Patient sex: M
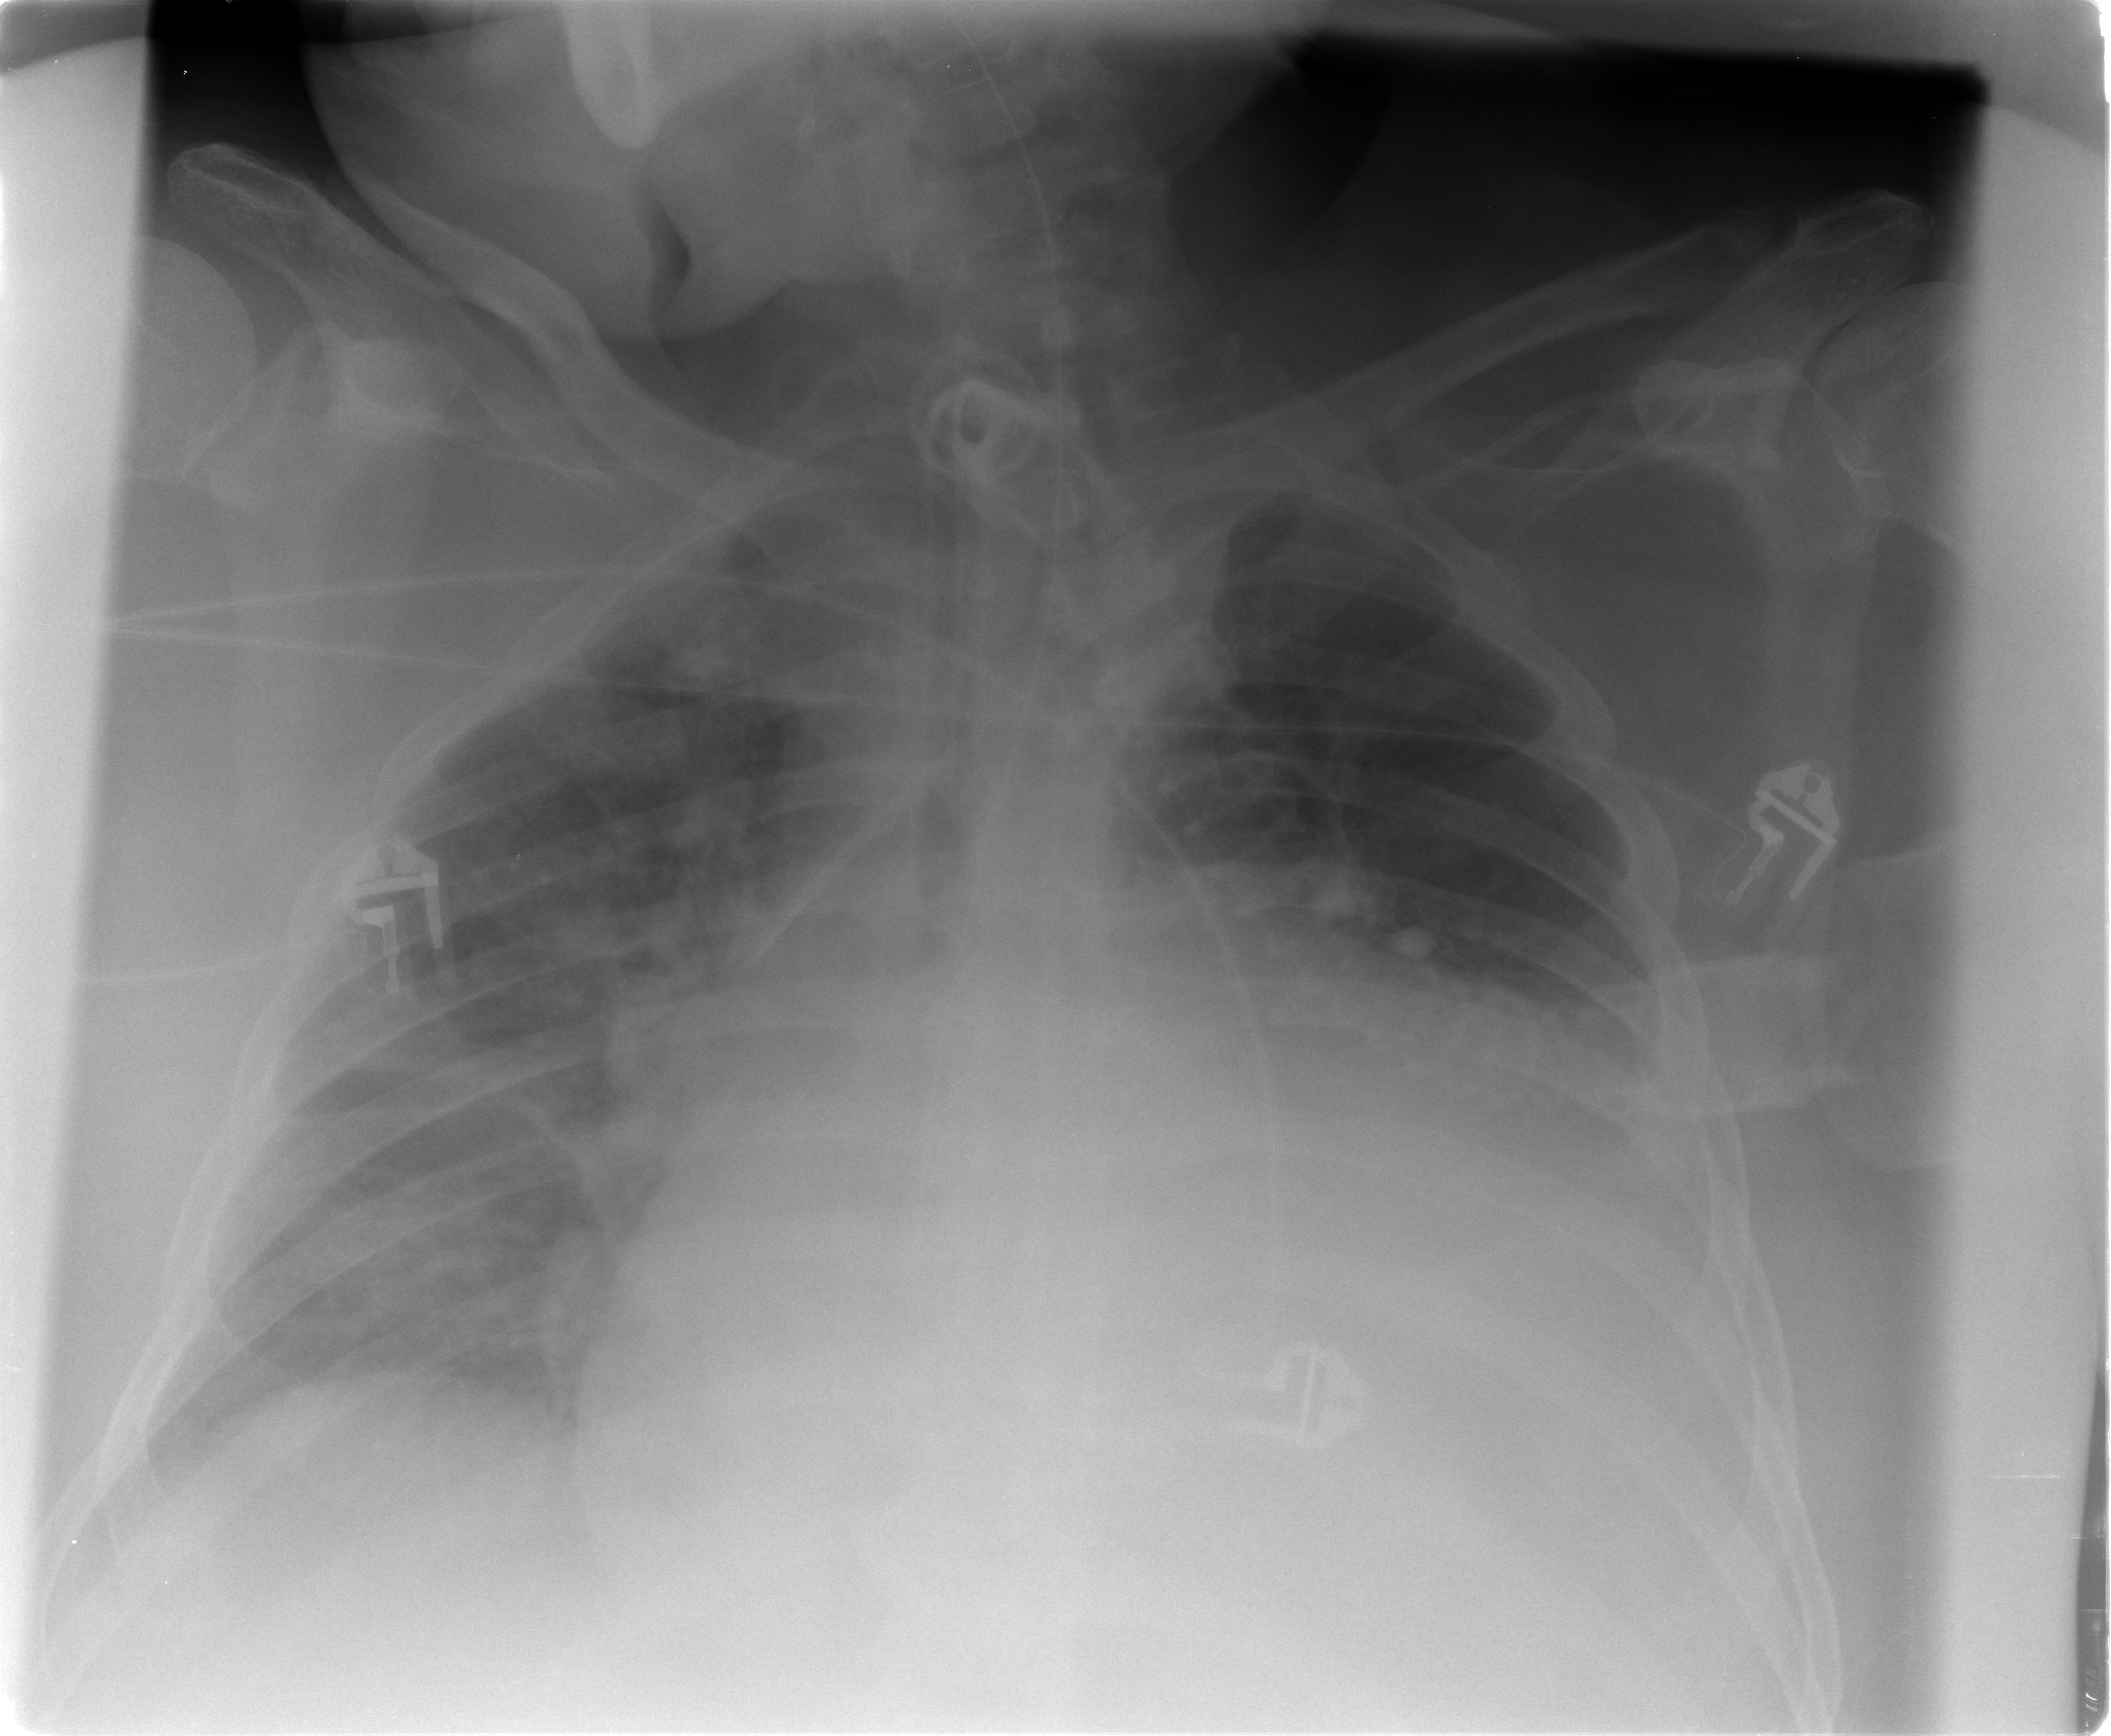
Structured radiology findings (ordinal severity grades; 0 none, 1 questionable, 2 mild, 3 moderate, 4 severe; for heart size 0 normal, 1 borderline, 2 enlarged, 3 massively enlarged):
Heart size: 3
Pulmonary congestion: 3
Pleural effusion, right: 3
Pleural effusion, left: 3
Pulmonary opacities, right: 2
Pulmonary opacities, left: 0
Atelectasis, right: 2
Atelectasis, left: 2